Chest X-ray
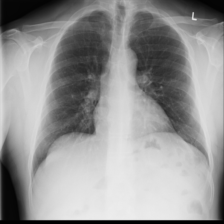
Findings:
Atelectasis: negative
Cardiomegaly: negative
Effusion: negative
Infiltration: negative
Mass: negative
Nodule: negative
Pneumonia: negative
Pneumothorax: negative
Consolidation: negative
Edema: negative
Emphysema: negative
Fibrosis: negative
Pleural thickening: negative
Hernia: negative